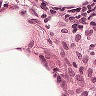
Metastatic tissue present: no